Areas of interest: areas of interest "Medical"
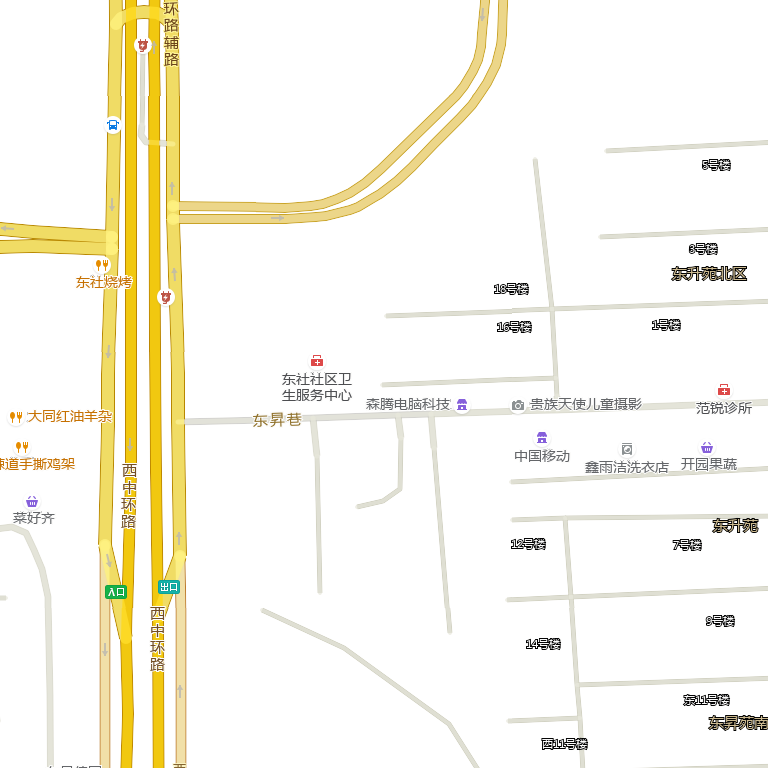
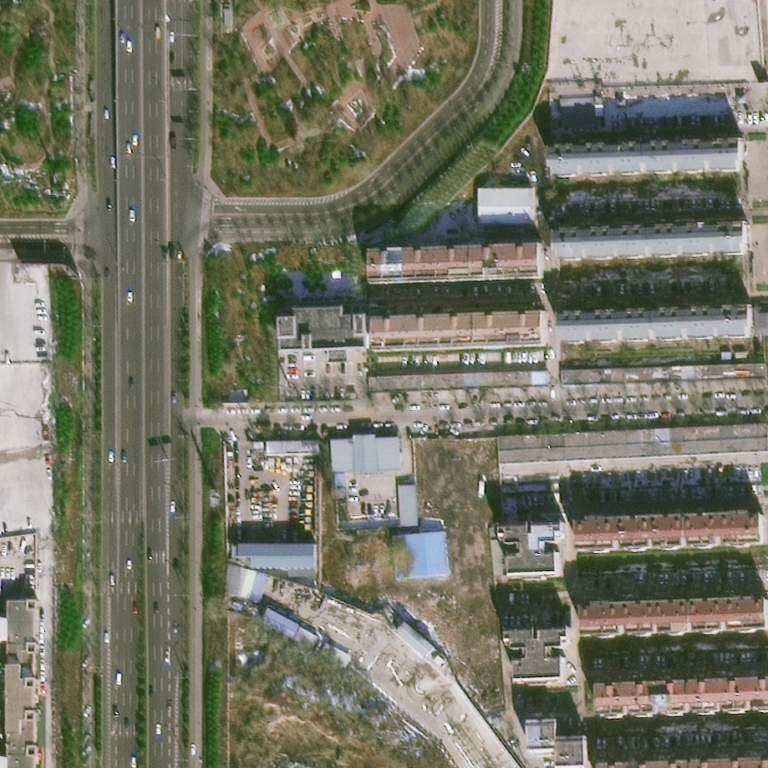